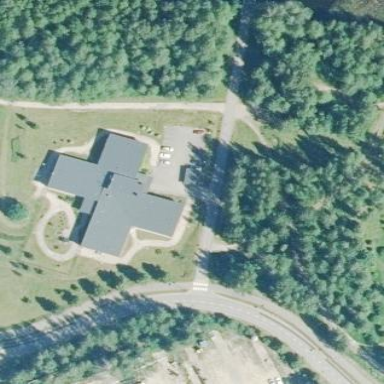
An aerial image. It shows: Nursing home building.